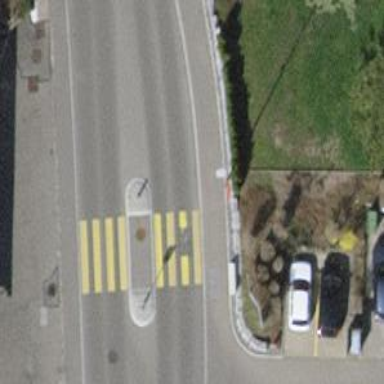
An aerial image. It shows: Uncontrolled zebra crossing with central island.